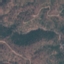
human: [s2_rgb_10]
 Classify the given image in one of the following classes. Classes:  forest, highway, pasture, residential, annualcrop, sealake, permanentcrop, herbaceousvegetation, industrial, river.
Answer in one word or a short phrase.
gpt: HerbaceousVegetation